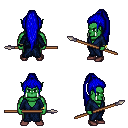
a pixel art fantasy rpg character, male body template, orc, green skin, blue robe, red pants, blue extra-long topknot hairstyle, bracelets, maroon shoes, spear, four views (front, back, left, right), 2x2 character sprite sheet, small pixel art, hard edges, no anti-aliasing